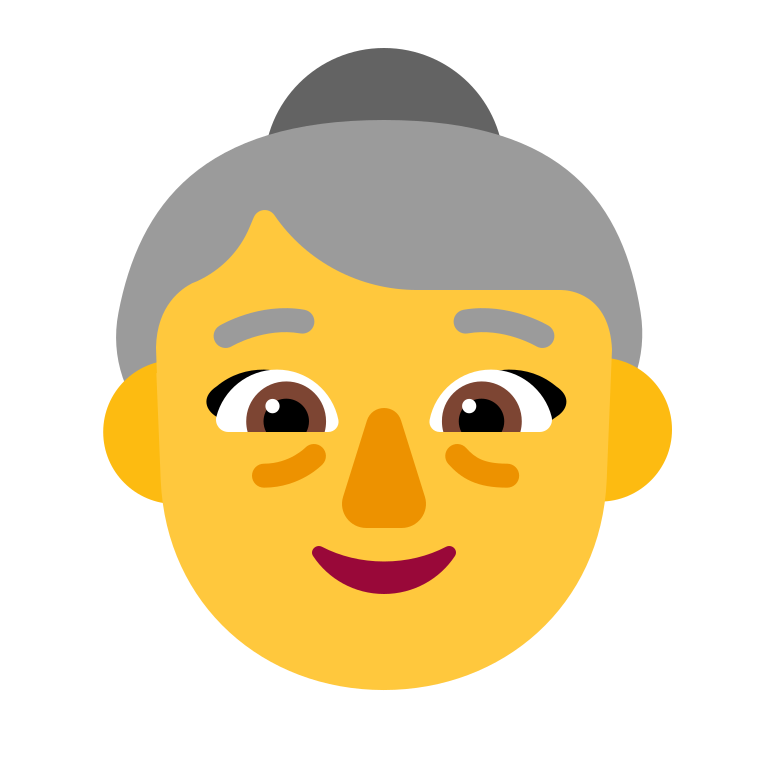
old woman flat default